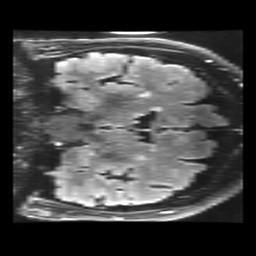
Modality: FLAIR
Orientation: coronal
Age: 74
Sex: female
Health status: healthy
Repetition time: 12 s
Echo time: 0.09782 s